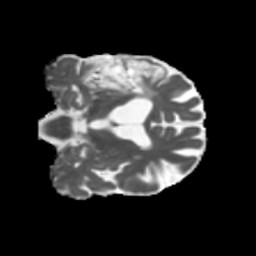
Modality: MD
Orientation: coronal
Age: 55
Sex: male
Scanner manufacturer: siemens
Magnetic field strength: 3 T
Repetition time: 5.47 s
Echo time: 0.0854 s